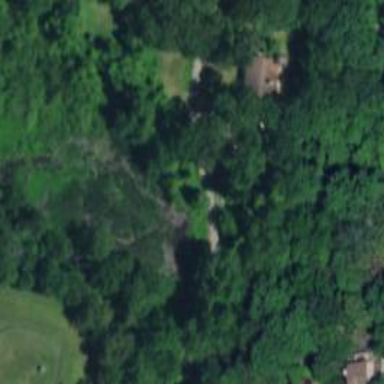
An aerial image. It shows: Driveway.